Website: home-depot
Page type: payment
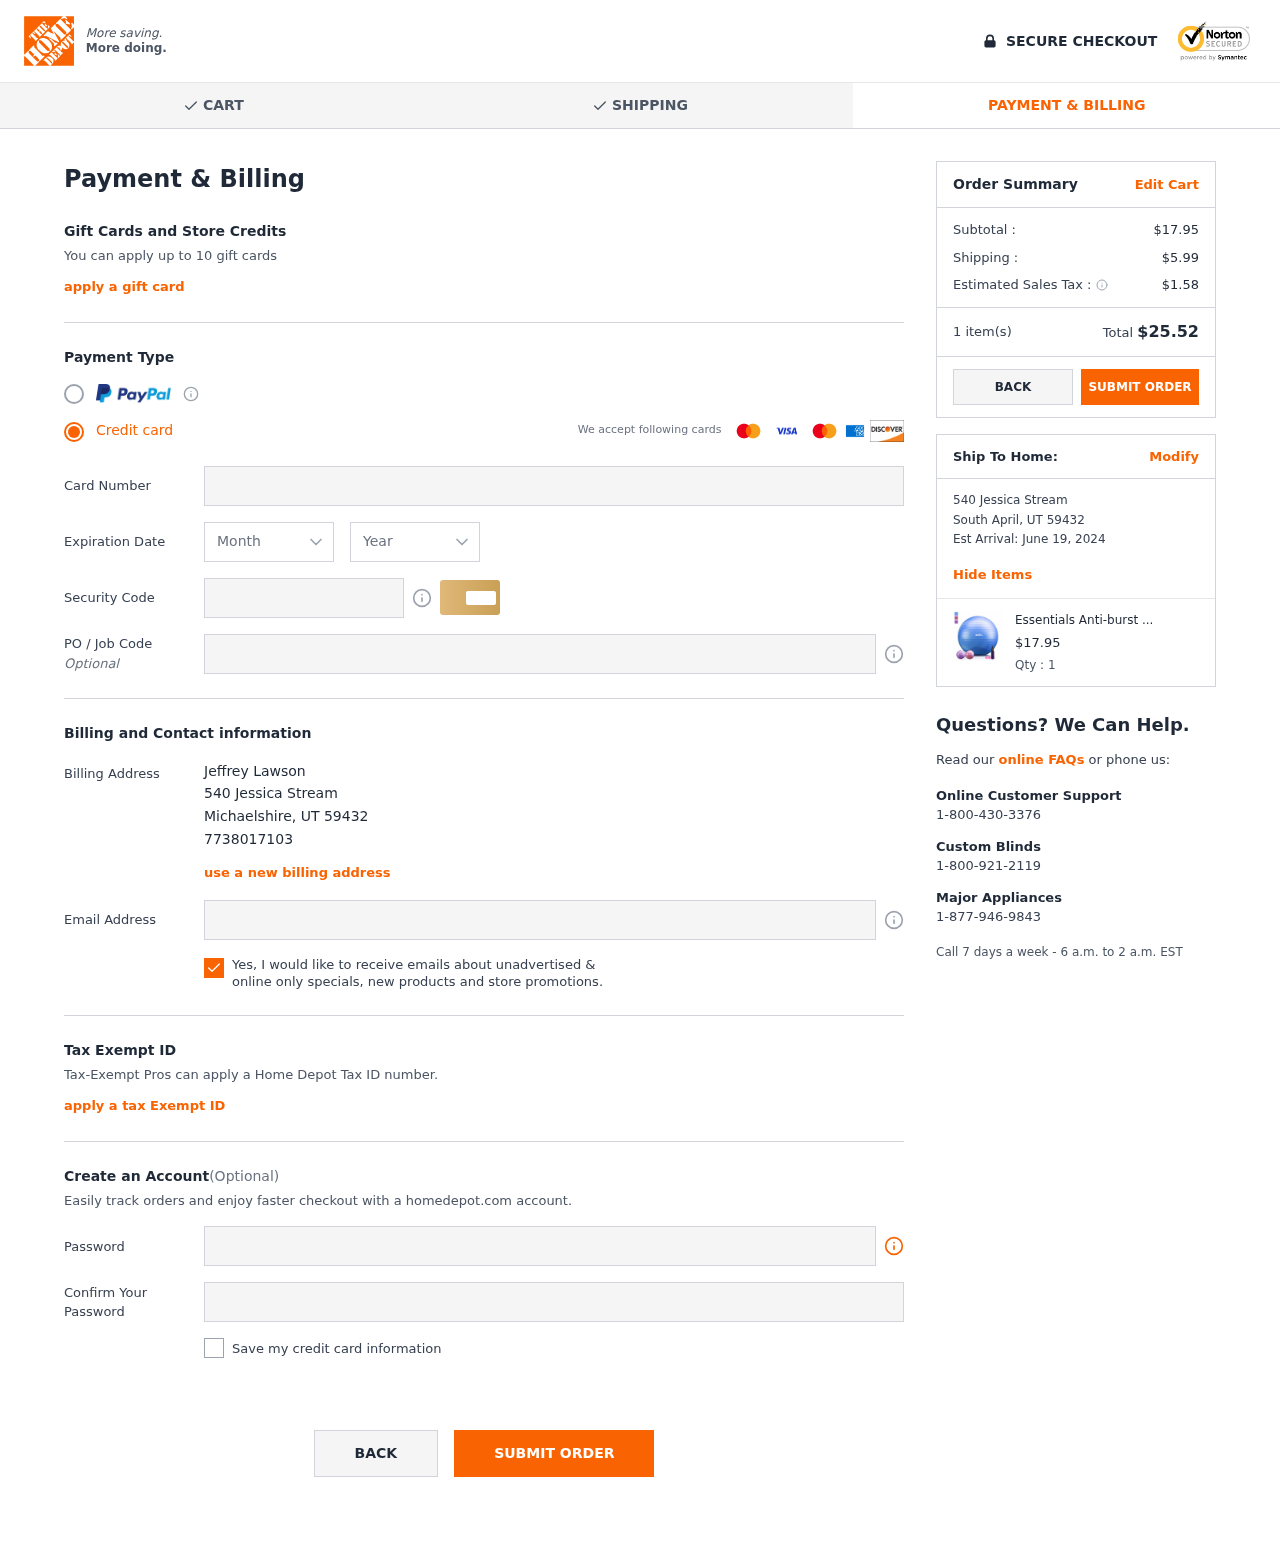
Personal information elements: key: PII_CARD_CVV
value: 066
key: PII_CARD_EXPIRY_MONTH
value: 08
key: PII_CARD_EXPIRY_YEAR
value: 28
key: PII_CARD_NUMBER
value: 2436 5681 6278 8315
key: PII_CITY
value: Michaelshire
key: PII_CITY2
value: South April
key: PII_EMAIL
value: jlawson@hotmail.com
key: PII_FULLNAME
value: Jeffrey Lawson
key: PII_JOB_CODE
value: WO-374783
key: PII_PHONE
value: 7738017103
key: PII_POSTCODE
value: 59432
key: PII_POSTCODE2
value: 59432
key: PII_STATE_ABBR
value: UT
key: PII_STATE_ABBR2
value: UT
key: PII_STREET
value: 540 Jessica Stream
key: PII_STREET2
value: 540 Jessica Stream
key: PII_POSTCODE_FULL
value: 59432
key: PII_POSTCODE_NUMERIC
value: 59432
Product elements: key: PRODUCT1_NAME
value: Essentials Anti-burst Exercise Ball 65 cm 75 cm Fitness Ball with Ball Pump Pezzi Ball for Yoga Pila
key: PRODUCT1_PRICE
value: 17.95
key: PRODUCT1_QUANTITY
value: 1
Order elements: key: ORDER_SUBTOTAL
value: $17.95
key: ORDER_SHIPPING_COST
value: $5.99
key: ORDER_TAX
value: $1.58
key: ORDER_NUM_ITEMS
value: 1 item(s)
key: ORDER_TOTAL
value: $25.52
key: ORDER_DELIVERY_DATE
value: June 19, 2024